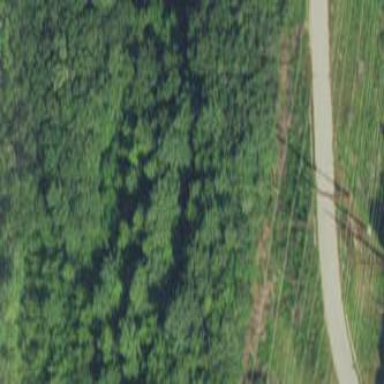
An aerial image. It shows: Woodland consisting mainly of needle-leaved trees.